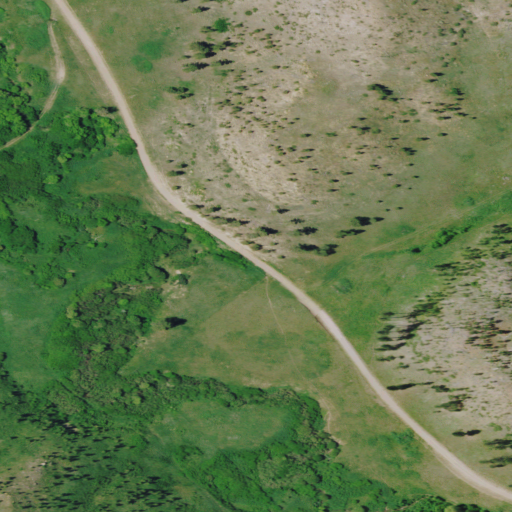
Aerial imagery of gap in Montana named Hardrobe Water Gap containing grassland, woody wetlands, shrub, and herbaceous wetlands